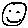
Label: smiley face